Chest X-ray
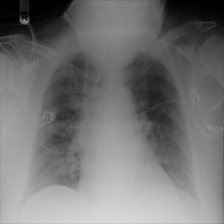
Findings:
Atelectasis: negative
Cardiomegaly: negative
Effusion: negative
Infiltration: negative
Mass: negative
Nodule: negative
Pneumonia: negative
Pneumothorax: negative
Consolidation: negative
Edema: negative
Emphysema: negative
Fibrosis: negative
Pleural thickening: negative
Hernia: negative